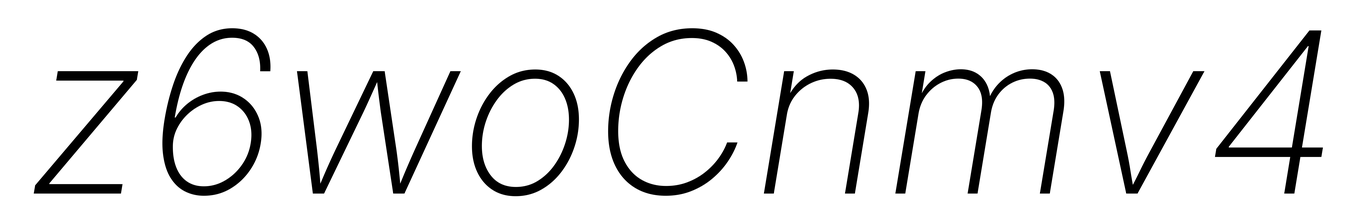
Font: Inter-Italic_ExtraLight_Italic